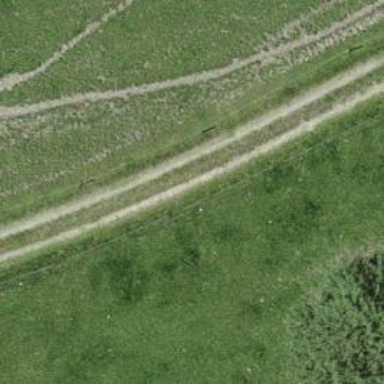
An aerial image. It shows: Gravel track with grade4 tracktype.